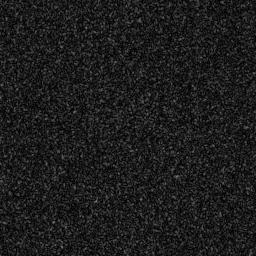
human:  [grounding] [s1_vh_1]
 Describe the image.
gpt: In the satellite image, there is  <ref>1 medium ship </ref> <box>[[6, 18, 20, 27, 0]]</box> located at top left,  <ref>1 medium ship </ref> <box>[[64, 62, 75, 70, 0]]</box> located at center,  <ref>1 medium ship </ref> <box>[[83, 80, 92, 89, 0]]</box> located at bottom right.